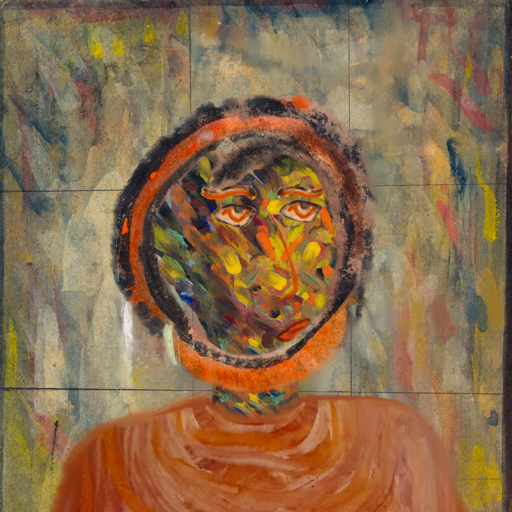
Background: GypsyMother, Head And Neck Side: An_Impression, Face Side: Experience, Bust: Pious_Lady, Hair Side: Childish, Head Accessory: Blank, Second Necklace: Blank, Necklace: Blank, Baby: Blank